Question: I need to be able to configure an endpoint for each interface that I have in a web service that I created.
Using a test web form application, I can successfully use either interface. But when I try to add a second endpoint with the second interface, I get the error below:

Here are the web.config file for the web service:
'''
<basicHttpBinding>
<binding name="myBindingConfiguration1" closeTimeout="00:01:00" />
</basicHttpBinding>
</bindings>
<services>
<service behaviorConfiguration="PaymentServiceBehavior" name="PaymentService.PaymentService">
<endpoint address="mex" binding="mexHttpBinding" contract="IMetadataExchange" />
<endpoint address="" binding="basicHttpBinding" bindingConfiguration="myBindingConfiguration1"
name="PaymentInsecureService" contract="PaymentService.IPaymentService" />
<endpoint address="" binding="basicHttpBinding" bindingConfiguration="myBindingConfiguration1"
name="PaymentSecureService" contract="PaymentService.IPaymentSecureService" />
</service>
</services>
'''
This is the web.config file from the test application:
'''
<bindings>
<basicHttpBinding>
<binding name="BasicHttpBinding_IPaymentService" />
</basicHttpBinding>
</bindings>
<client>
<endpoint address="http://localhost:4567/Payment.svc" binding="basicHttpBinding"
bindingConfiguration="BasicHttpBinding_IPaymentService" contract="PaymentService.IPaymentService"
name="PaymentInsecureService" />
<endpoint address="http://localhost:4567/Payment.svc" binding="basicHttpBinding"
bindingConfiguration="BasicHttpBinding_IPaymentService" contract="PaymentService.IPaymentSecureService"
name="PaymentSecureService" />
</client>
'''
This is the code for the web service interfaces:
'''
namespace PaymentService
{
[ServiceContract (Namespace = "name of namespace here")]
public interface IPaymentSecureService
{
//Initiate a credit card authorization.
[OperationContract(IsOneWay = true)]
void Authorize(...12 parameters here...);
more methods here....
}
}
namespace PaymentService
{
[ServiceContract (Namespace = "name of namespace here")]
public interface IPaymentService
{
//Initiate a credit card authorization.
[OperationContract(IsOneWay = true)]
void Authorize(...13 parameters here....);
more methods here...
}
}
'''
Is it possible to have an endpoint for each interface when one of the interface methods has the same name but a different method signature?
Is there something wrong with my config files?
Thanks.
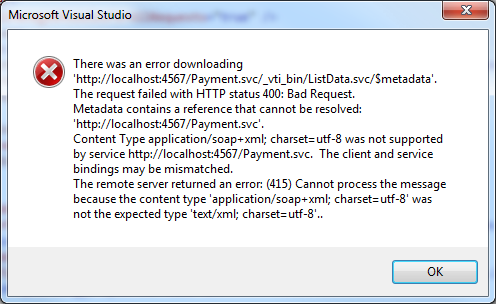
Answer: I have posted this problem on 2 other forums. Although you should be able to have 2 interfaces with the same method name but different signatures and use 2 endpoints to access each of the interfaces, I do not believe it is possible UNLESS you do one of the following:
1. The namespace for each interface is unique.
2. The name attribute for the overloaded method is unique.
I choose the first option because I am updating legacy code and adding the name attribute to the method essentially changes the name of the method. So all of the client applications that use this method in the service will need to be changed. I wanted to minimize the changes to these applications so I went with changing the namespace.
I thought that this namespace attribute is used to point to a location where the service resides. According to the Microsoft documentation and my limited local testing, this is not the case. This is an excerpt of the documentation:
Identify your XML Web service with a namespace that you control. For example, you can use the Internet domain name of your company as part of the namespace. Many XML Web service namespaces look similar to URLs, however, namespaces do not have to point to actual resources on the Web. (XML Web service namespaces are URIs.) (Uniform Resource Identifier). By using XML namespaces you can uniquely identify elements or attributes in a xml document. The service description for a xml web service is in xml, specifically in WSDL.
I hope this can help someone else with this problem...